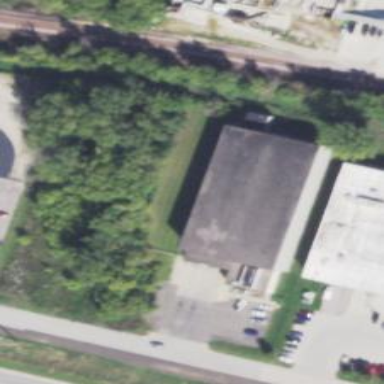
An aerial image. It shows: Refrigerated warehouse building.